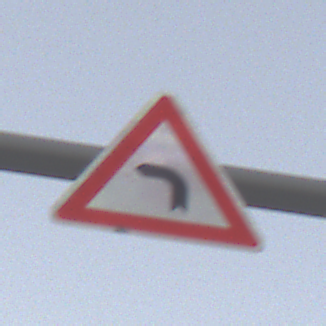
Verkehrszeichen: KurveLinks
Umgebung: Outdoor, RoadRail
Tageszeit: SunriseSunset
Wetter: PartlyCloudy
Licht: Natural
Jahreszeit: NotSpecified
Kontrast: LowContrast